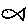
Label: fish